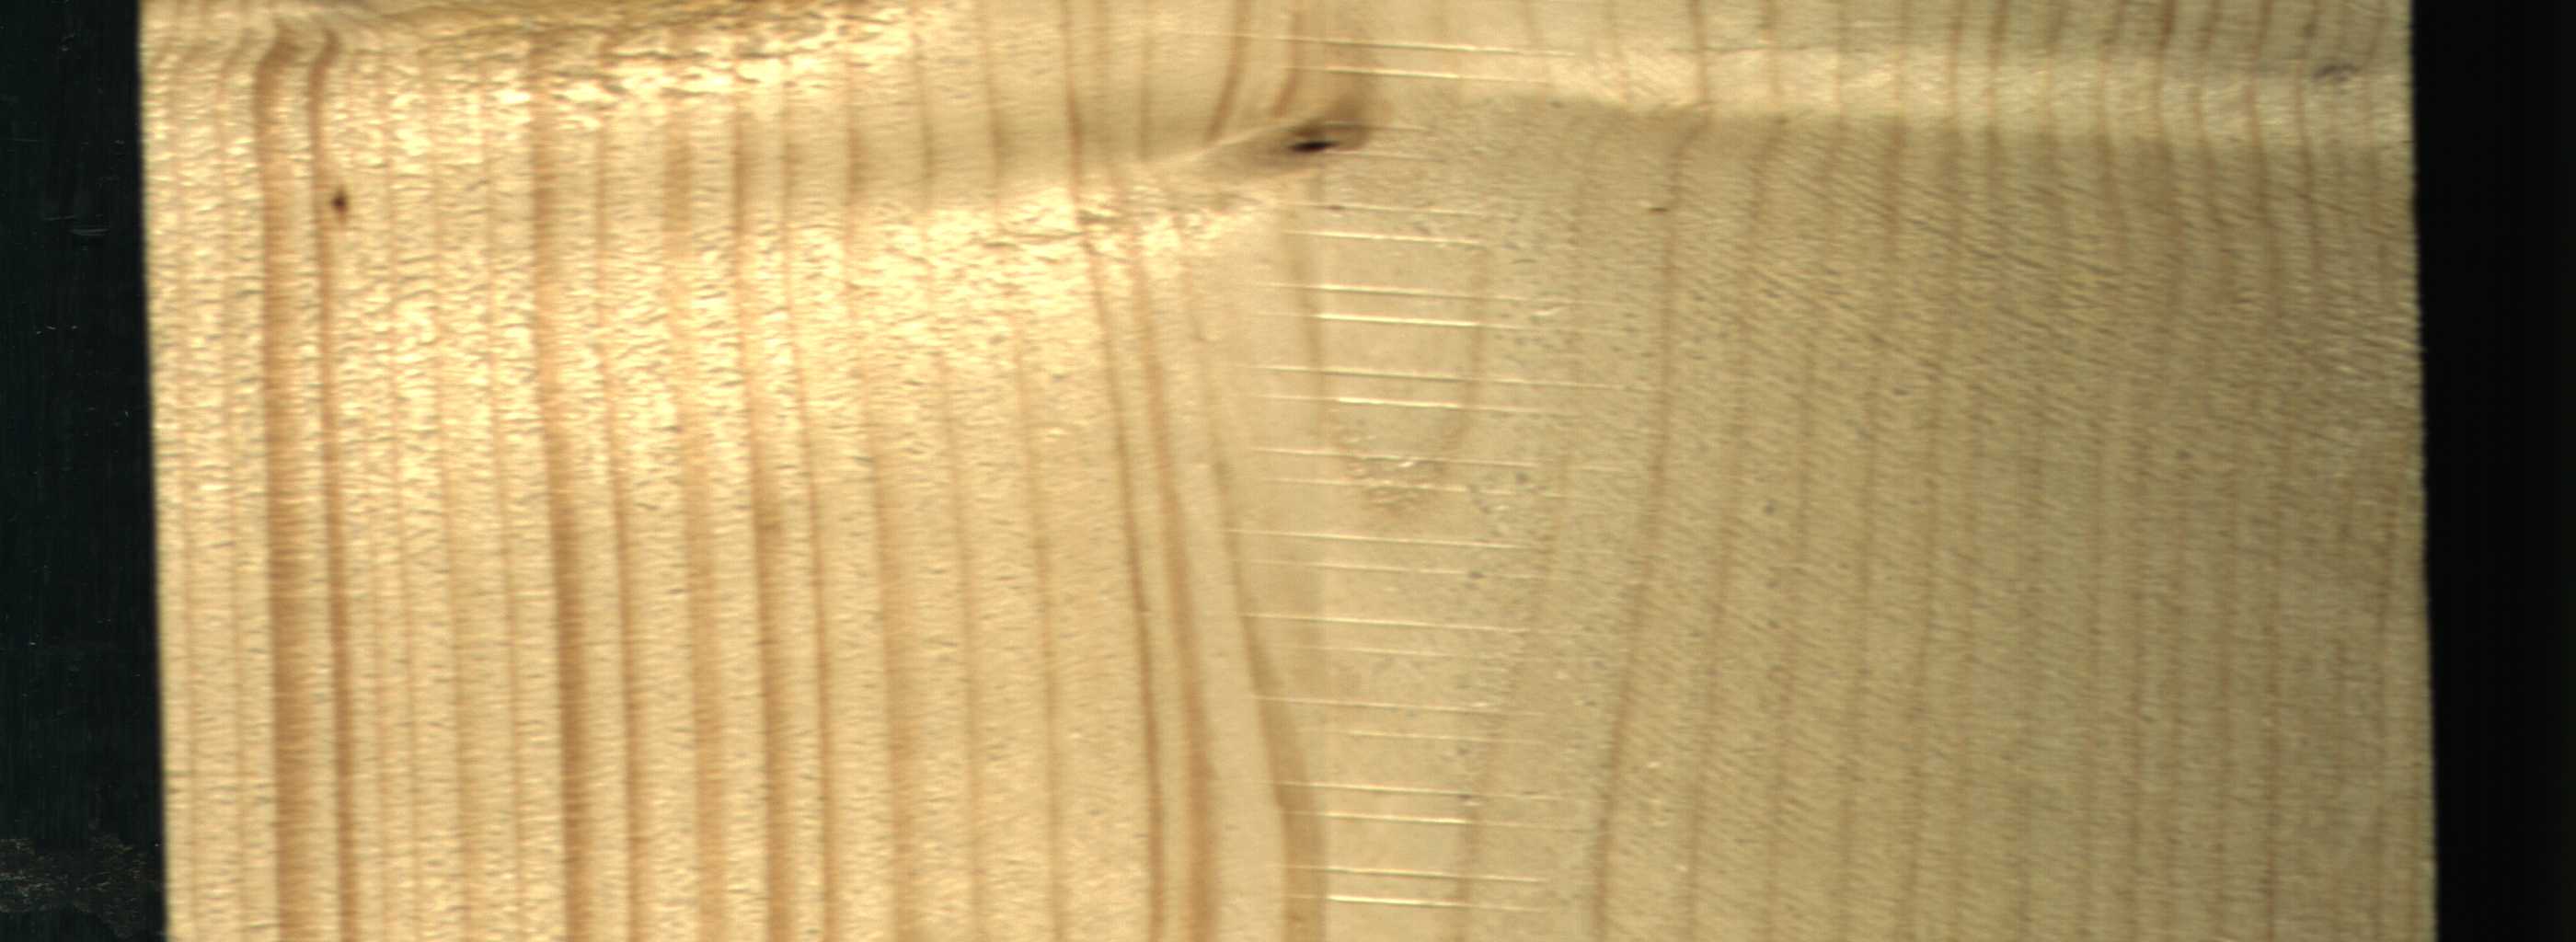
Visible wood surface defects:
Dead_Knot